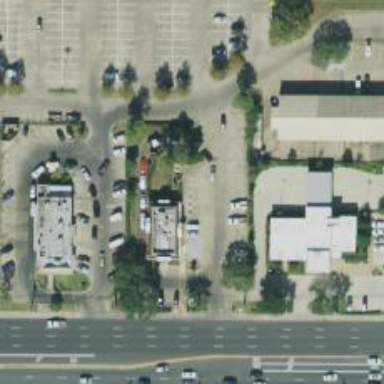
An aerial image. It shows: Parking space.